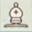
Piece: wB